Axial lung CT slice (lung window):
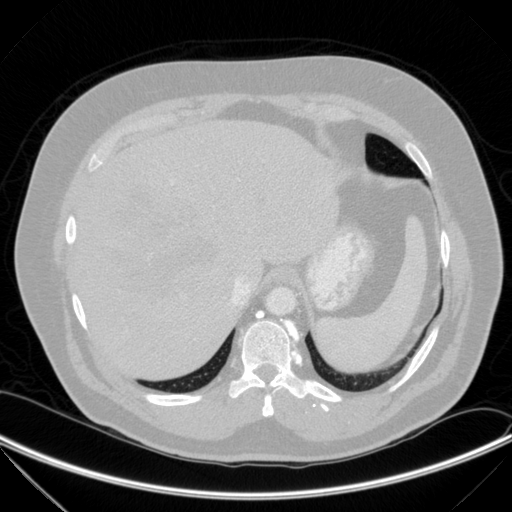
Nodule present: no